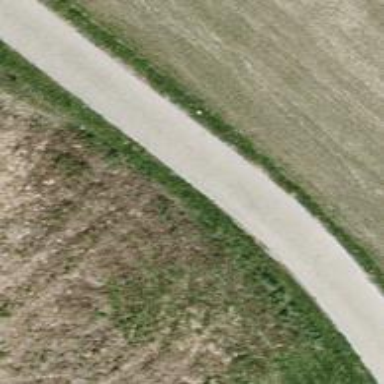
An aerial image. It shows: Paved track with grade 1 tracktype.